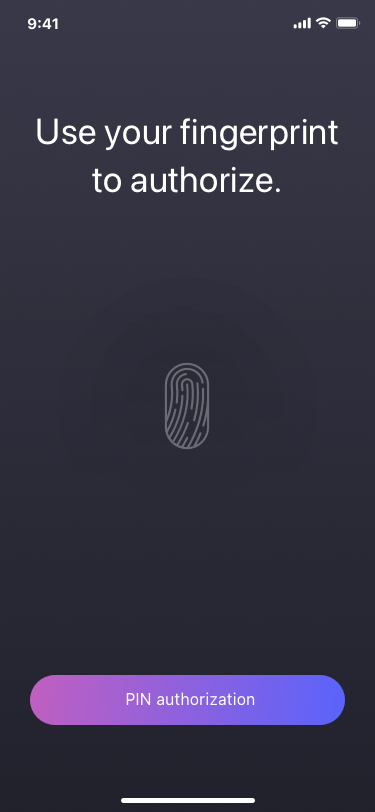
Text in this UI design:
Use your fingerprint
to authorize.
PIN authorization